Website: walmart
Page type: customer-info-address
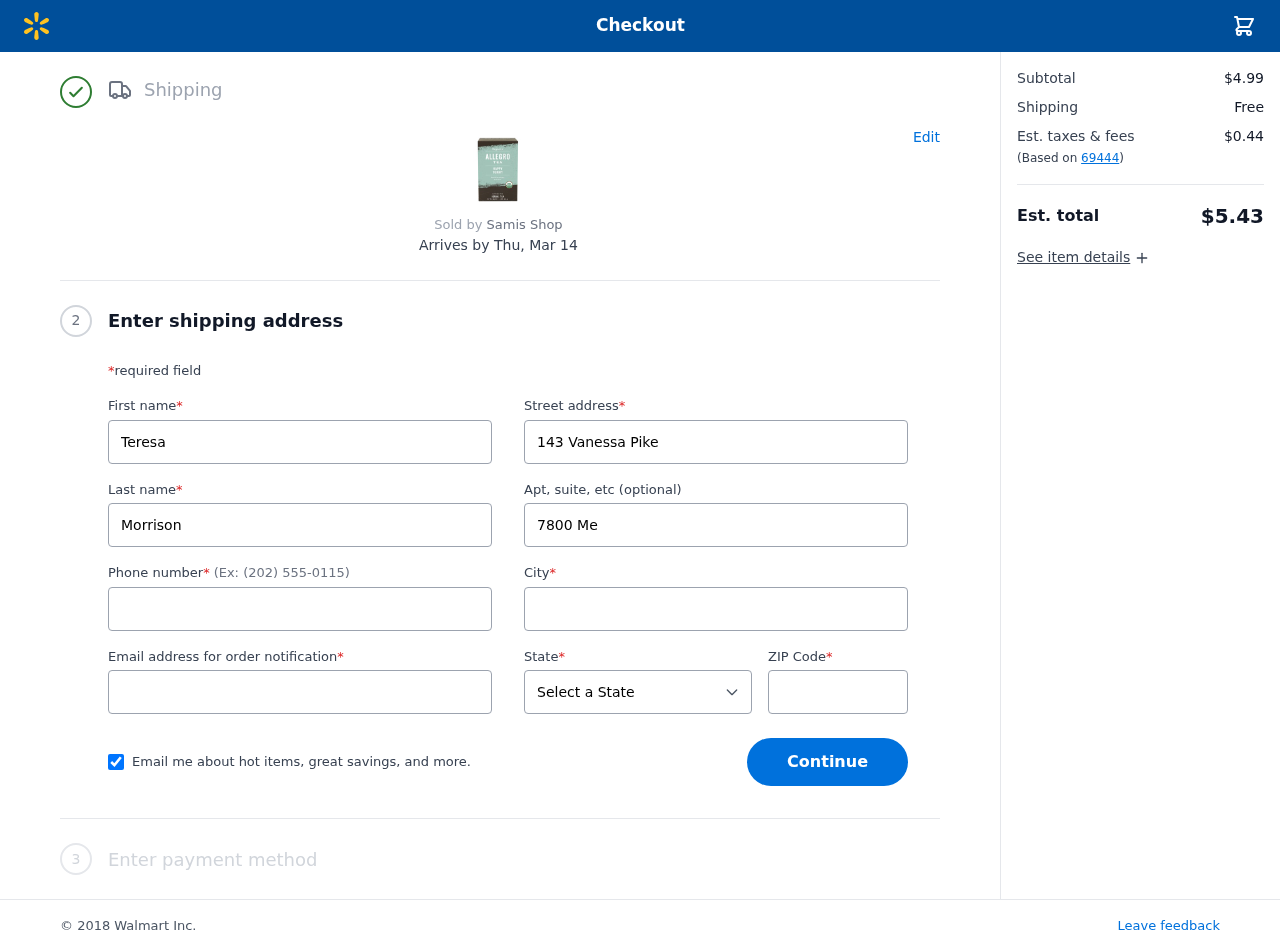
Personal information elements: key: PII_CITY
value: Robertsside
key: PII_EMAIL
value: teresamorrison@hotmail.com
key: PII_FIRSTNAME
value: Teresa
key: PII_LASTNAME
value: Morrison
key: PII_PHONE
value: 5804118213
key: PII_POSTCODE
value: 69444
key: PII_STATE
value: Pennsylvania
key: PII_STREET
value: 143 Vanessa Pike
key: PII_STREET2
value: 7800 Medina Motorway Apt. 793
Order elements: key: ORDER_DELIVERY_DATE
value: Thu, Mar 14
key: ORDER_SUBTOTAL
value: $4.99
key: ORDER_SHIPPING_COST
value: Free
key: ORDER_TAX
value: $0.44
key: ORDER_TOTAL
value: $5.43